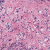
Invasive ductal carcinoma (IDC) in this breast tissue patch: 0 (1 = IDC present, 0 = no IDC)